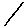
Label: line